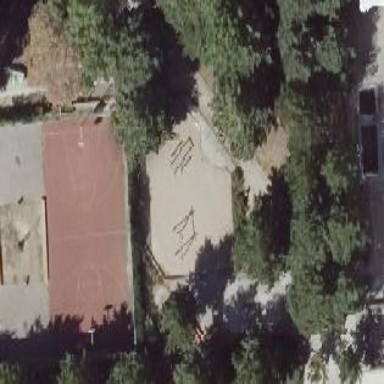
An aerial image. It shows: Playground area for leisure land.